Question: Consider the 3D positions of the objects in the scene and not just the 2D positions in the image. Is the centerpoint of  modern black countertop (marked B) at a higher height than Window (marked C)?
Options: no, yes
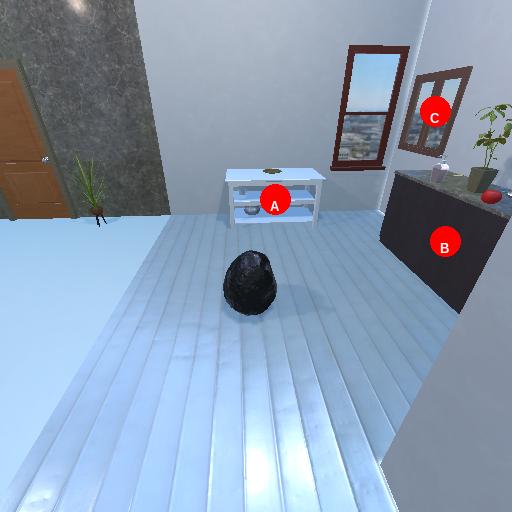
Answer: no